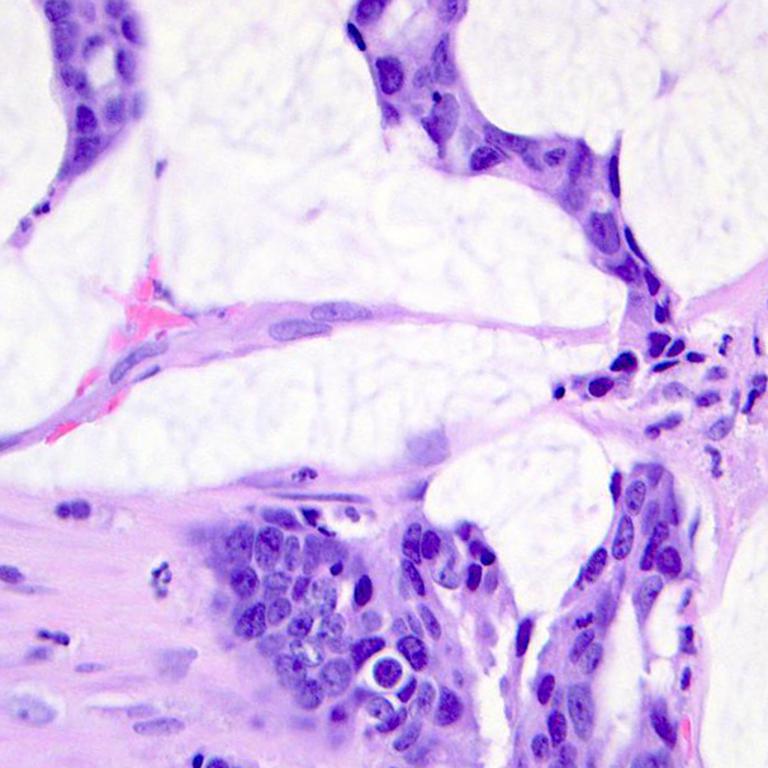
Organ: colon
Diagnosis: adenocarcinomas